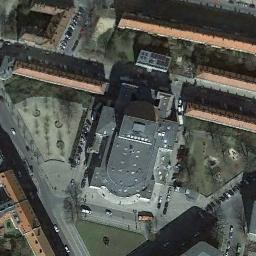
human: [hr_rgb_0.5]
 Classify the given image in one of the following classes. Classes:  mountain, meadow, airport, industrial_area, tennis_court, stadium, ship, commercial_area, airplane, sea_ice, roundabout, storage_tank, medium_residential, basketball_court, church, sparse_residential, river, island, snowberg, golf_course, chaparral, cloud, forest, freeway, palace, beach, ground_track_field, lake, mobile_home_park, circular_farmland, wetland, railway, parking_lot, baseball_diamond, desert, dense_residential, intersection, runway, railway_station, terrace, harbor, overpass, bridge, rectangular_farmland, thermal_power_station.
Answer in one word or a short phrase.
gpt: church